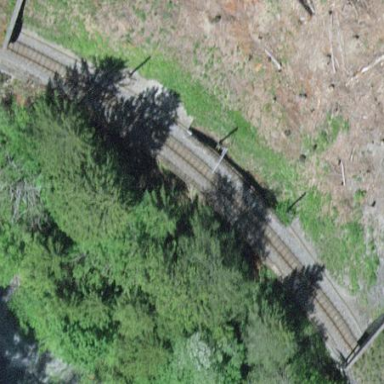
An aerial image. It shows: Railway area.